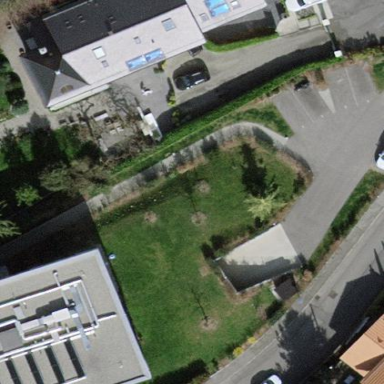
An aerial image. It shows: Garden enclosed by fence.